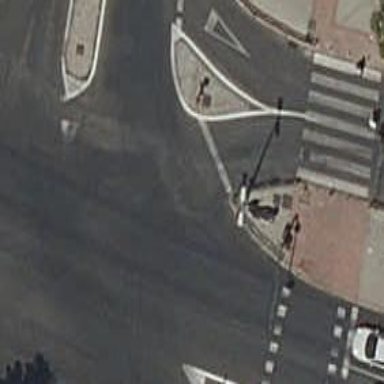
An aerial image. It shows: Road with traffic signals.